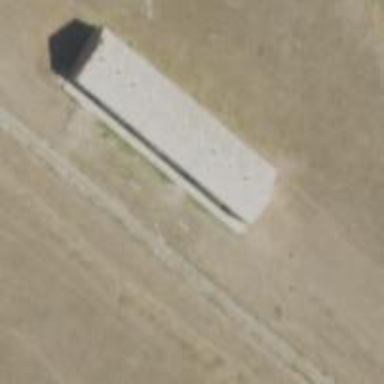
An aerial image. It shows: Farm auxiliary building.